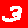
Digit: 3